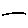
Label: line